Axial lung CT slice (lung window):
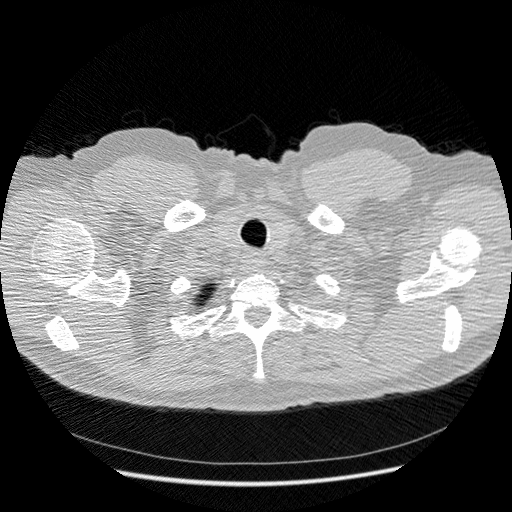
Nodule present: no